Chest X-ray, AP view. Patient: 12 years old, sex F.
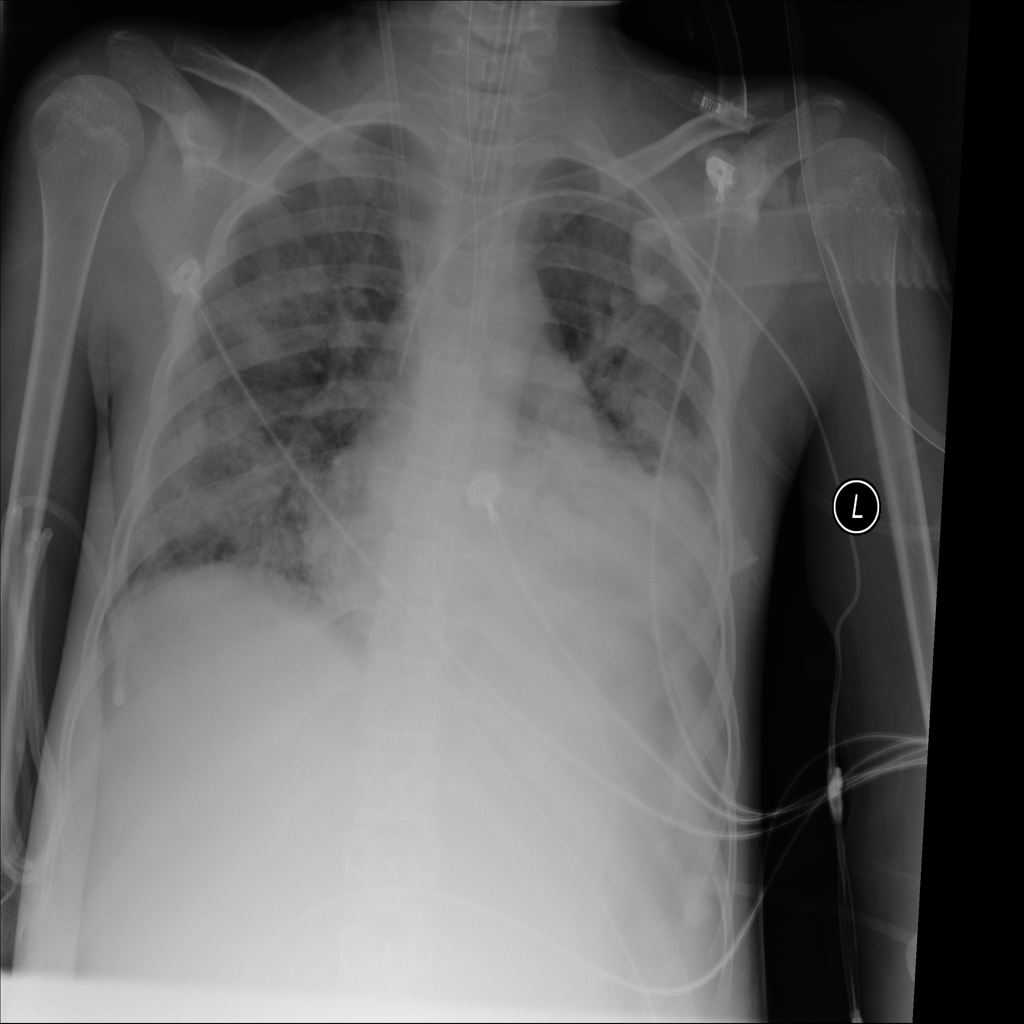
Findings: Atelectasis, Cardiomegaly, Consolidation, Effusion, Infiltration